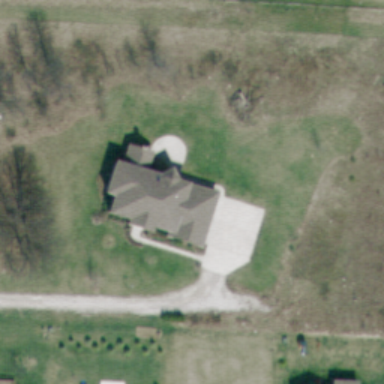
A house is surrounded by trees and lawn in the sparse residential area .